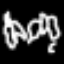
Label: angel